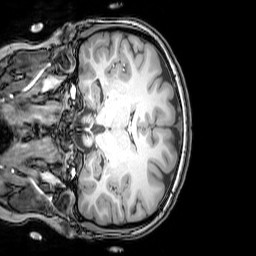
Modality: T1w
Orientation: coronal
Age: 20
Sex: female
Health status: healthy
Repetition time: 0.081 s
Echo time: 0.037 s